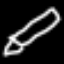
Label: pencil